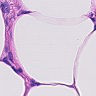
Metastatic tissue present: no